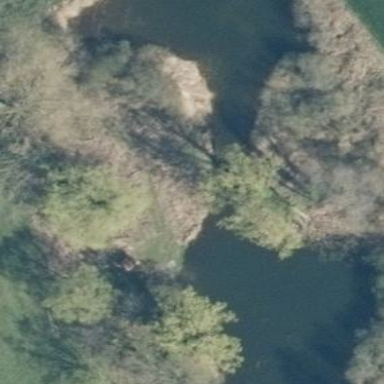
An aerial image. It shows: Peaceful pond surrounded by nature.